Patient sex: M
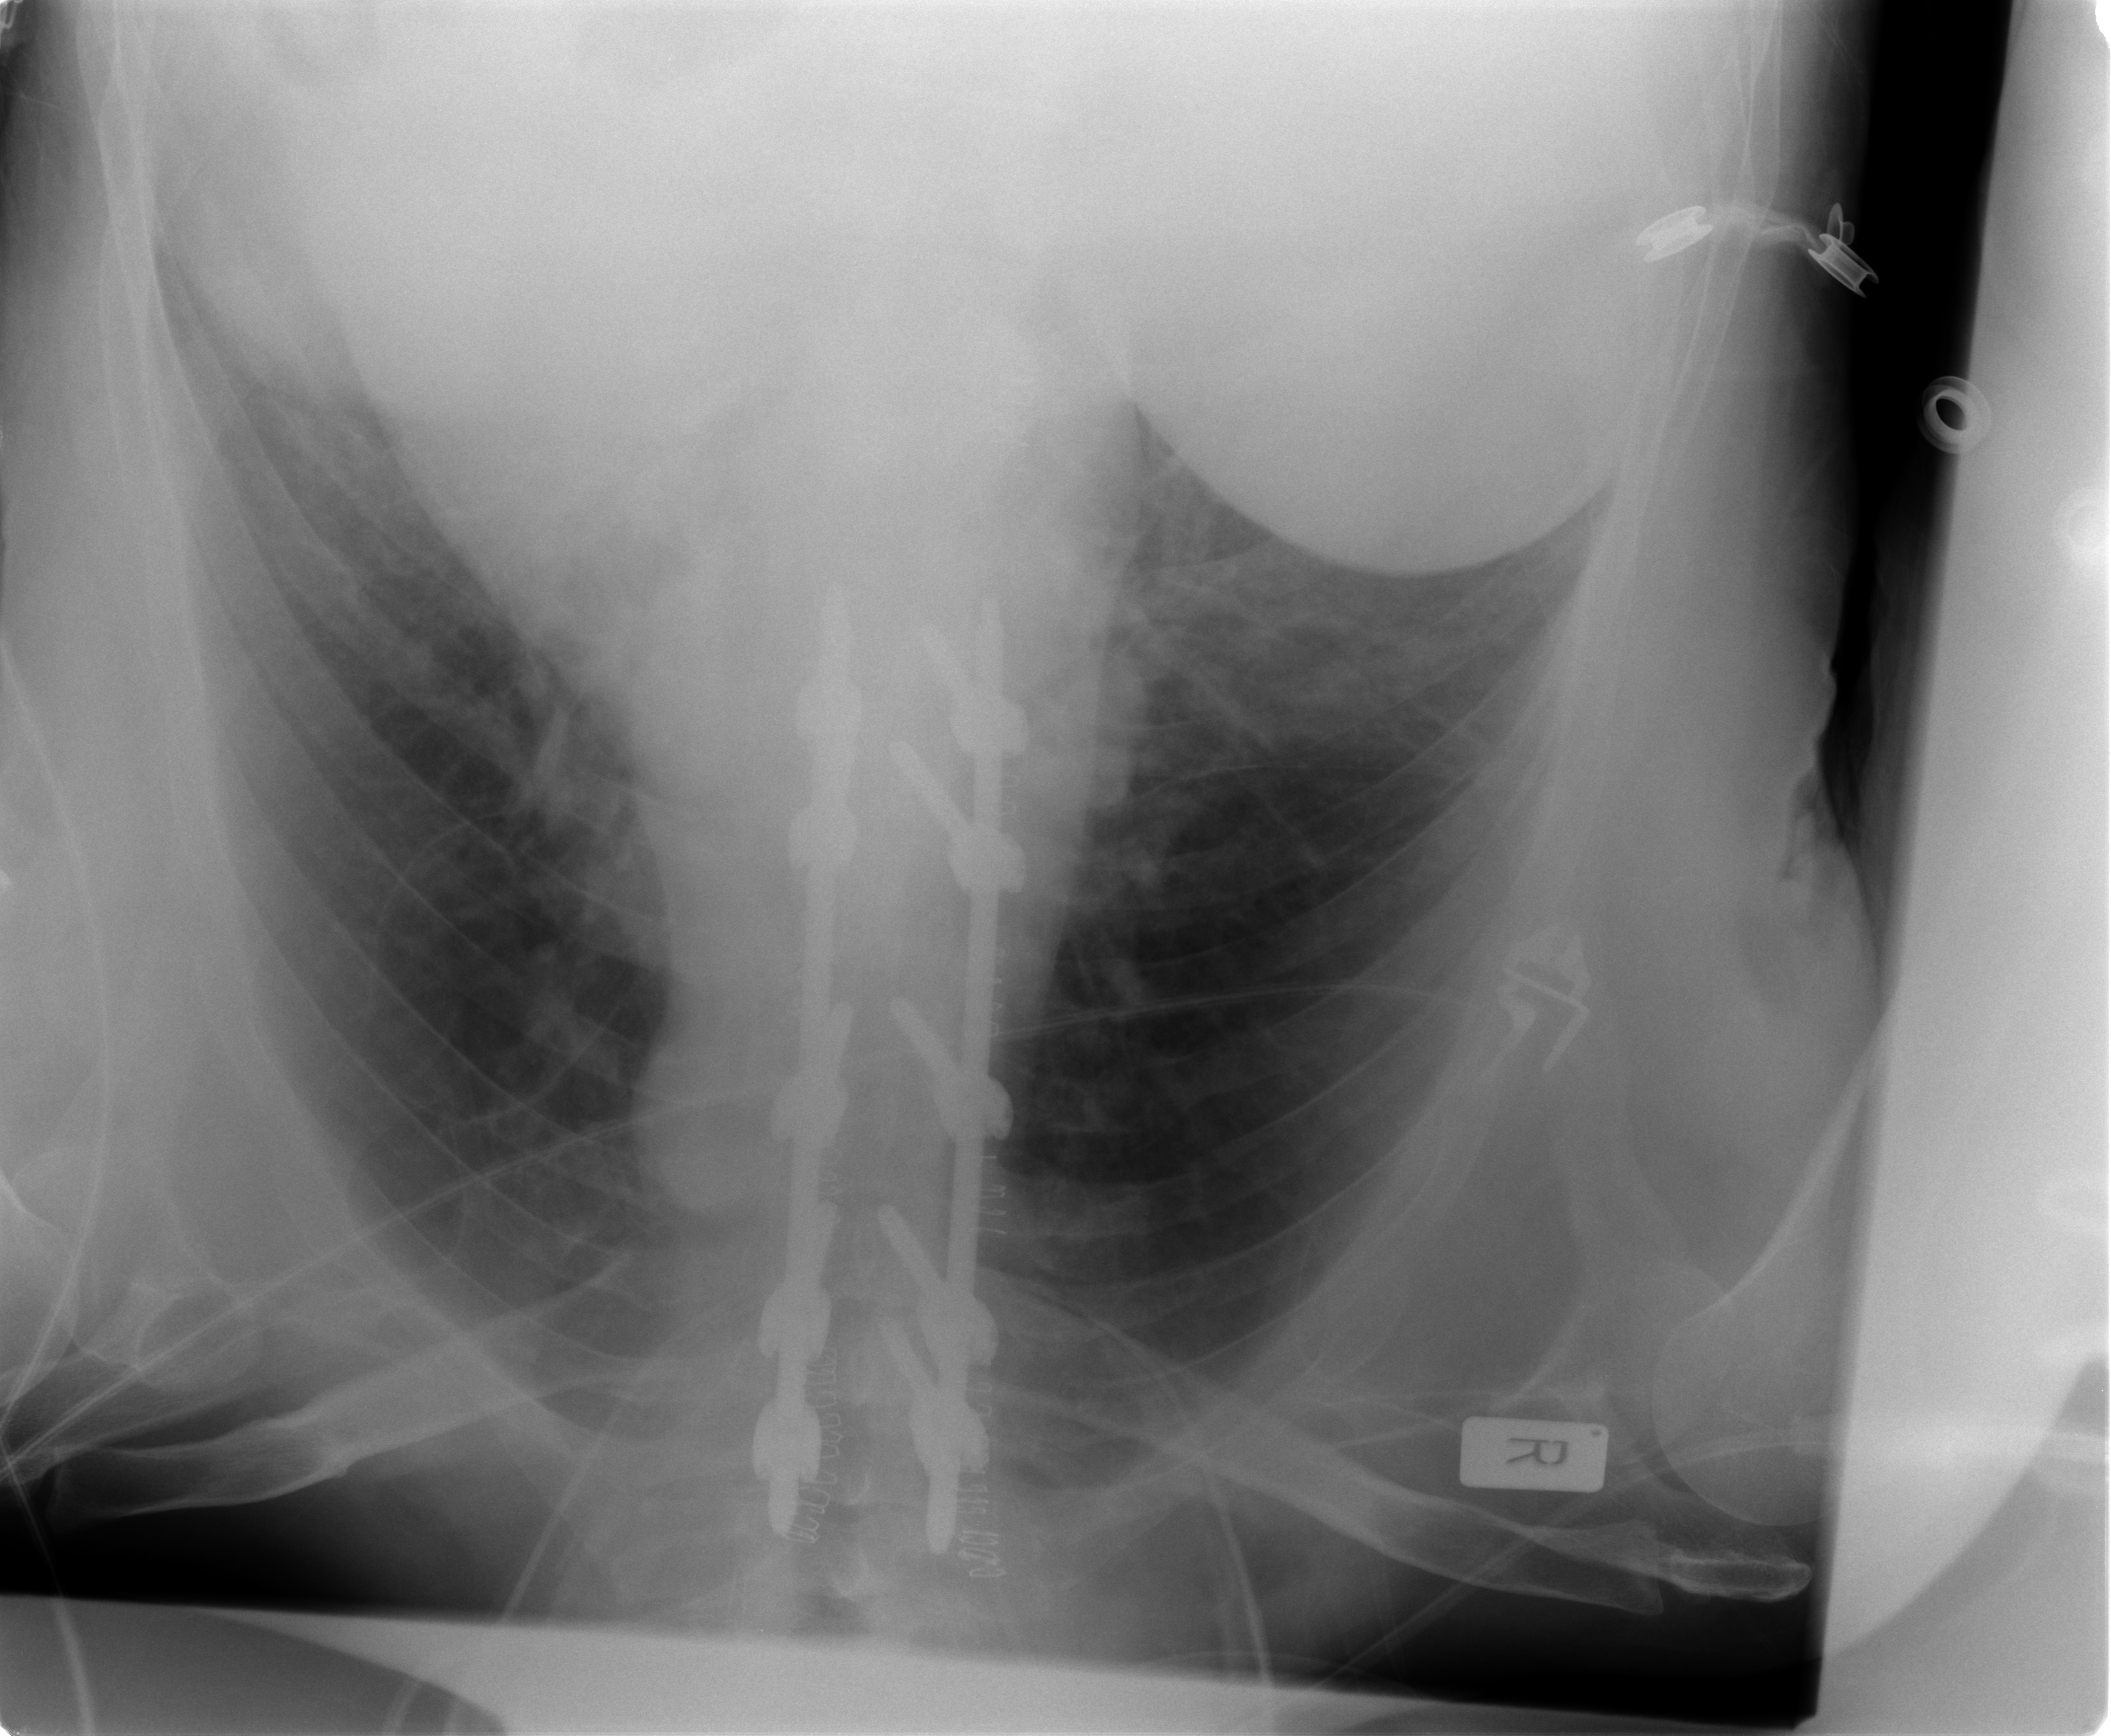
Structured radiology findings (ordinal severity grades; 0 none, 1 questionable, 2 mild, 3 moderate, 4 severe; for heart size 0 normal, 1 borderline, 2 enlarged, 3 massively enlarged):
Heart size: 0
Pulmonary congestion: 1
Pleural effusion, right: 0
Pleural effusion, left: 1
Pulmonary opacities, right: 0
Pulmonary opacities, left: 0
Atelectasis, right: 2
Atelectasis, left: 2